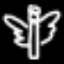
Label: angel